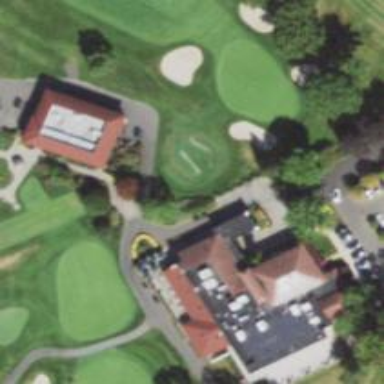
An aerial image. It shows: Pathway for golfing.